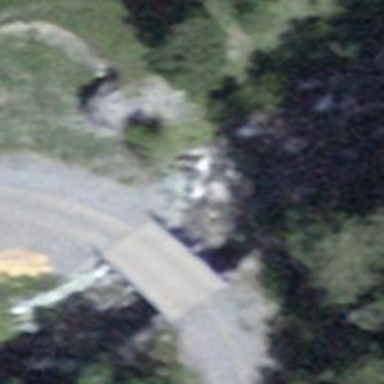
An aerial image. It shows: Gravel track crossing bridge with grade 2 track type.